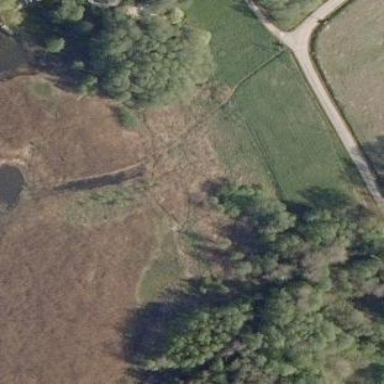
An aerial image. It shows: Wetland area characterized by wet meadow.